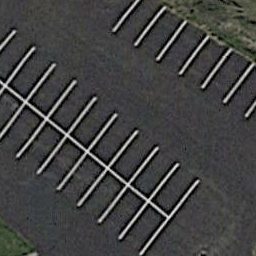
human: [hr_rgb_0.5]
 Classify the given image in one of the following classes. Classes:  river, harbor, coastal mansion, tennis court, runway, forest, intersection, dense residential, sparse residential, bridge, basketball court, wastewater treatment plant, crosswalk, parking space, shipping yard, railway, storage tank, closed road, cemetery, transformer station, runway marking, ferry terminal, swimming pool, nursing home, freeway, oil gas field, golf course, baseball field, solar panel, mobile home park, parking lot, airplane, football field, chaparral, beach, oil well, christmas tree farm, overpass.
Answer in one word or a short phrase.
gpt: parking space